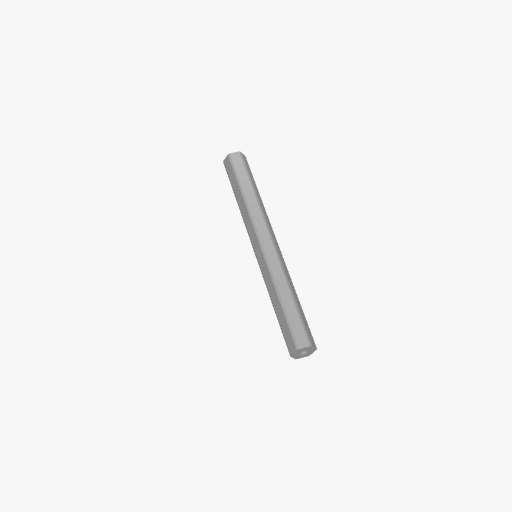
Part: Shaft12ROD112